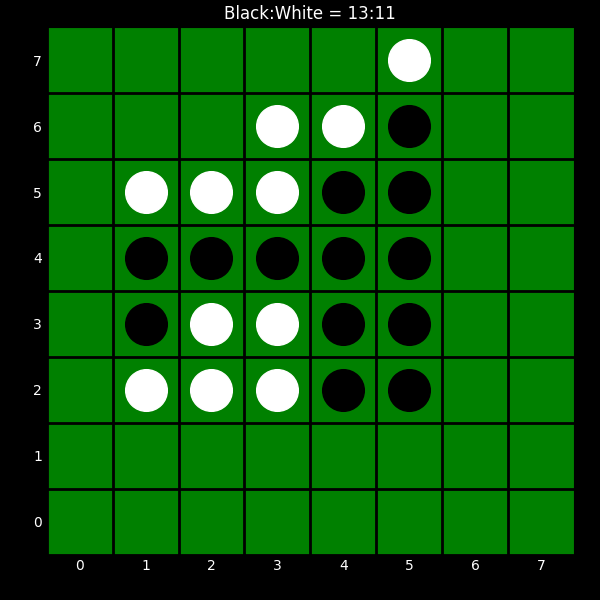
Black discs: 13
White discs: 11